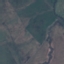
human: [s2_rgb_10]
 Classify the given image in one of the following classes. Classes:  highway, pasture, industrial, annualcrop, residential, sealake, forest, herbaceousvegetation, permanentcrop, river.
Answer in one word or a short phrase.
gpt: HerbaceousVegetation